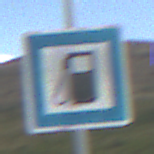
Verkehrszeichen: Tankstelle
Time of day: Midday
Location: Outdoor (Nature)
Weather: PartlyCloudy
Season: NotSpecified
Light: Natural